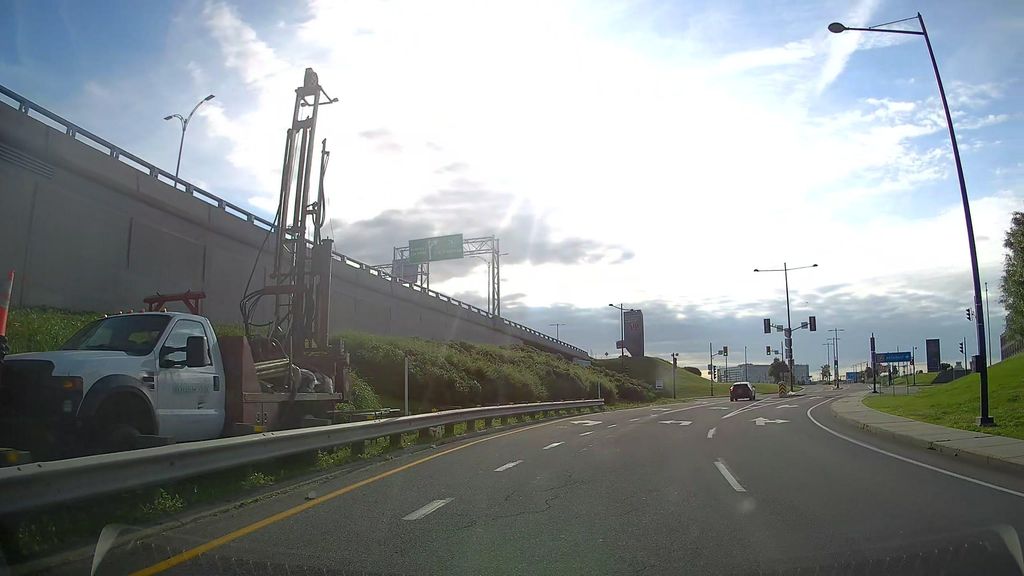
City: montreal